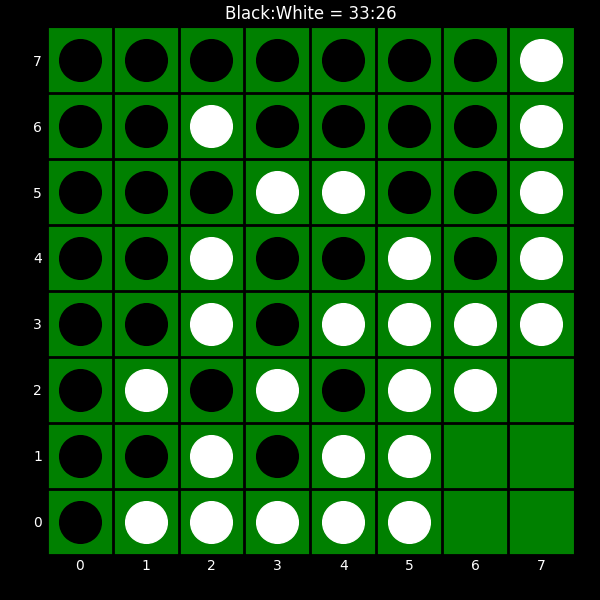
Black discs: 33
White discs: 26